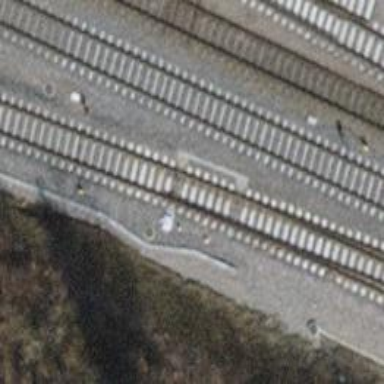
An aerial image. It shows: Railway switch.